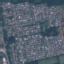
Label: Residential